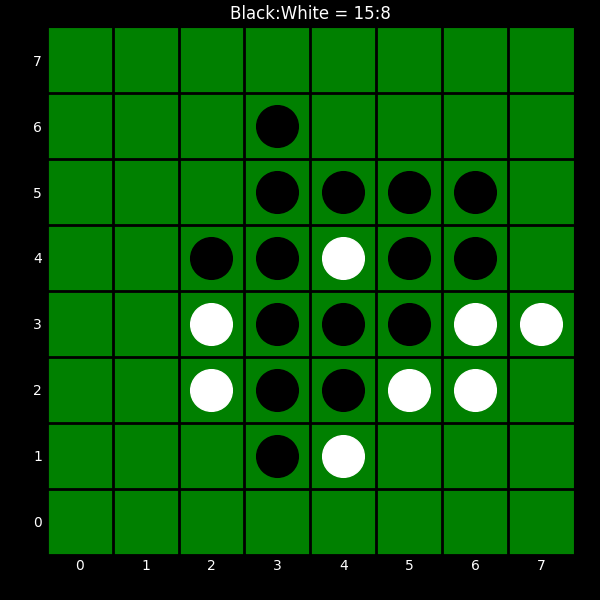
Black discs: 15
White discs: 8